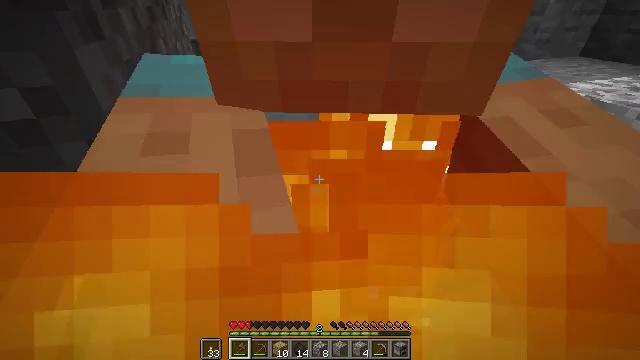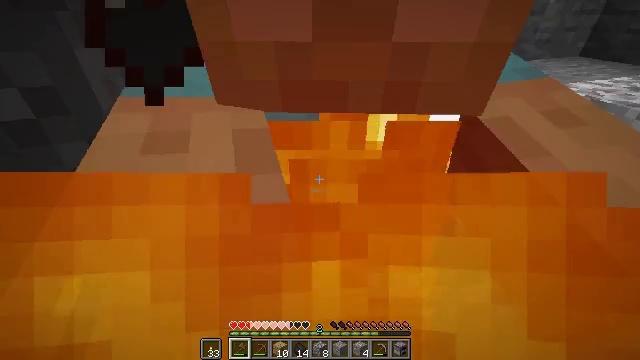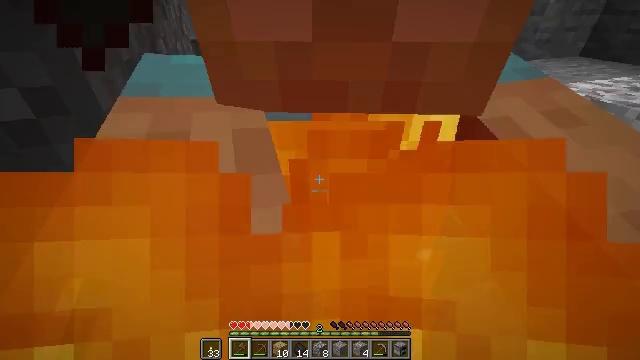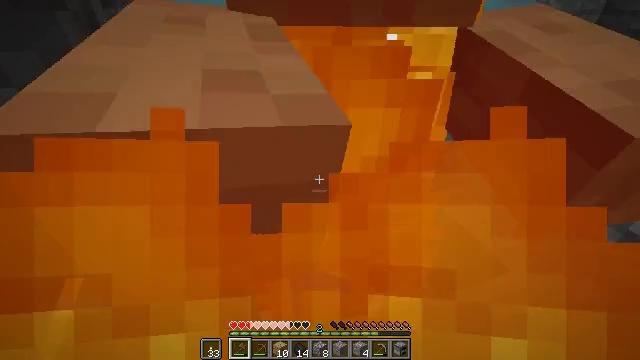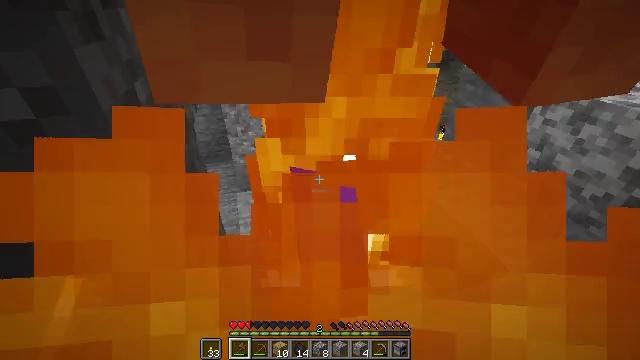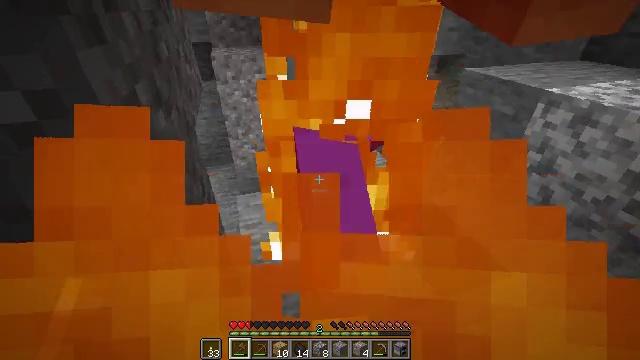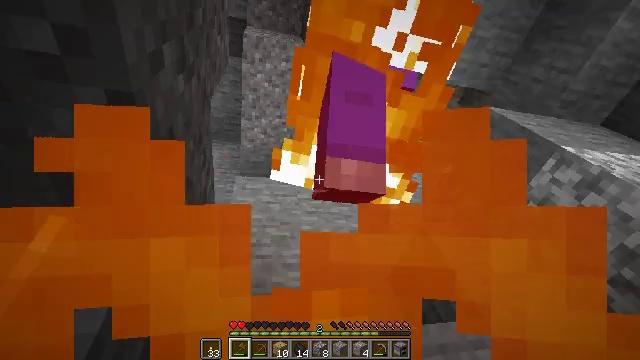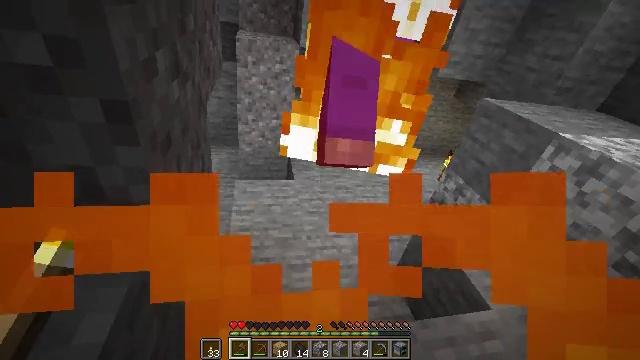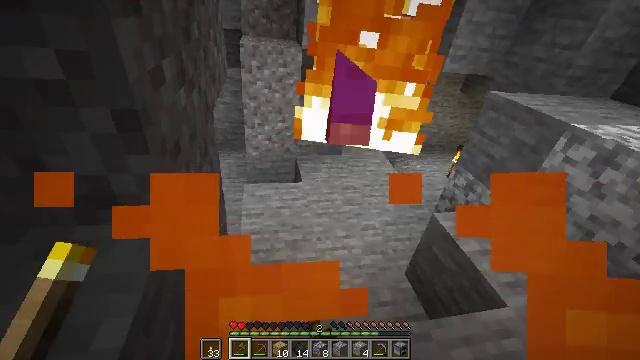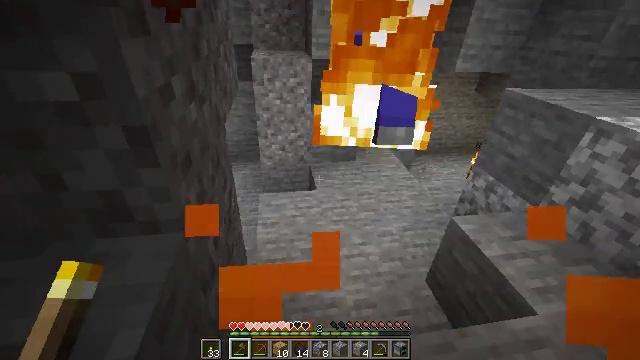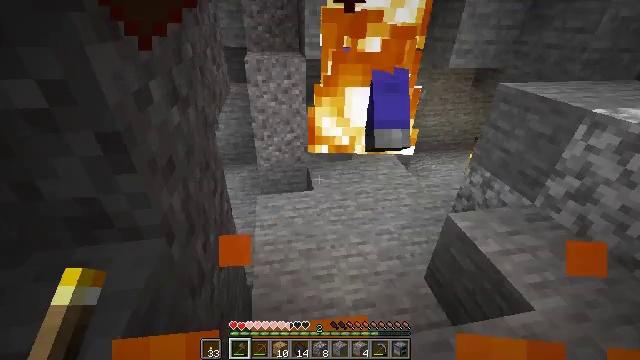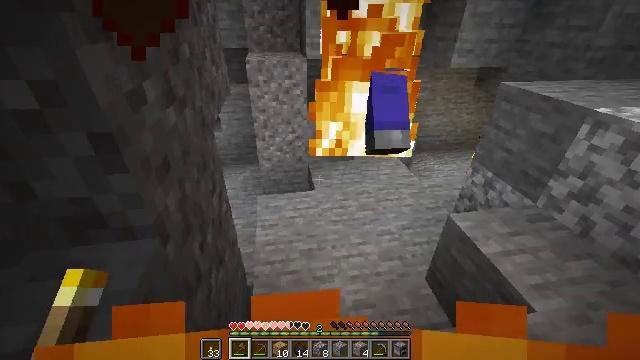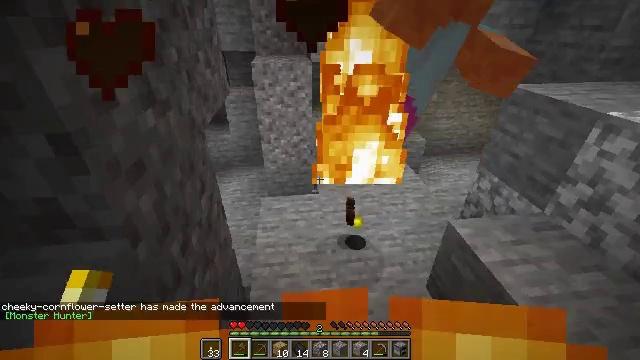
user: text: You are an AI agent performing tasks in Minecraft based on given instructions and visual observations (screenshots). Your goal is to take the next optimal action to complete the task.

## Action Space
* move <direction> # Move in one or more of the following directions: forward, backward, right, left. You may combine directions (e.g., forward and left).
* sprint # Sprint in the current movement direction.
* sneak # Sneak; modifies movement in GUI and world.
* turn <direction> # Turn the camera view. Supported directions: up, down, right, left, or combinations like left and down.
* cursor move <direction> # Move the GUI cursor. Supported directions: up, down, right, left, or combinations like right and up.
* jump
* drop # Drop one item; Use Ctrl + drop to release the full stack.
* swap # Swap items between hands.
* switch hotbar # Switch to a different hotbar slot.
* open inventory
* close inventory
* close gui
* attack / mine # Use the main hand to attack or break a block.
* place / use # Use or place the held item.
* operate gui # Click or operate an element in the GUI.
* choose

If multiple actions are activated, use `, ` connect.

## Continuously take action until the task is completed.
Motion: motion action
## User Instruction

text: Combat enemy.
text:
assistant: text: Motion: move back, attack / mine
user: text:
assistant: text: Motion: move back
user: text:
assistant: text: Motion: move back, attack / mine
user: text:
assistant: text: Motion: move back, attack / mine
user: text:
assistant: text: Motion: move back, attack / mine
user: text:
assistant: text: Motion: move back
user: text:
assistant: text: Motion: move back, attack / mine
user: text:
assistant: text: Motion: move back, turn left, attack / mine
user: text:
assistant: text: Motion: move back and move right, turn left and up, attack / mine
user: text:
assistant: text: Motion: move back and move right, attack / mine
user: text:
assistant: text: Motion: move back and move right, attack / mine
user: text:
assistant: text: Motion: move back and move right, turn left, attack / mine
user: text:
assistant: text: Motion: attack / mine